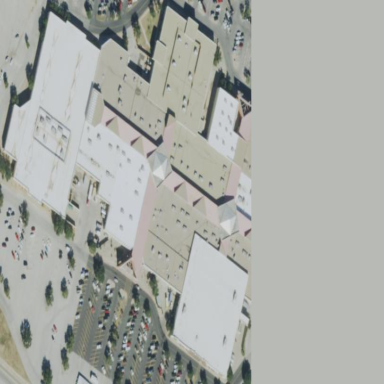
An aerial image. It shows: Mall building.